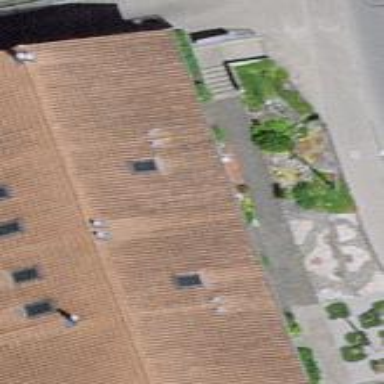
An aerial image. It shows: Residential building.